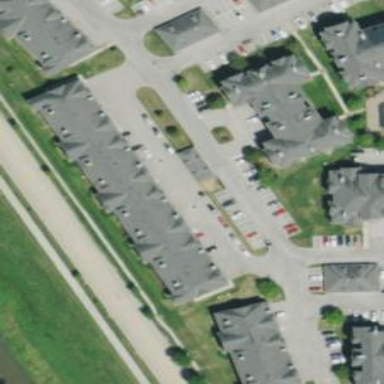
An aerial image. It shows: Living street.